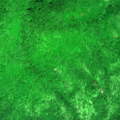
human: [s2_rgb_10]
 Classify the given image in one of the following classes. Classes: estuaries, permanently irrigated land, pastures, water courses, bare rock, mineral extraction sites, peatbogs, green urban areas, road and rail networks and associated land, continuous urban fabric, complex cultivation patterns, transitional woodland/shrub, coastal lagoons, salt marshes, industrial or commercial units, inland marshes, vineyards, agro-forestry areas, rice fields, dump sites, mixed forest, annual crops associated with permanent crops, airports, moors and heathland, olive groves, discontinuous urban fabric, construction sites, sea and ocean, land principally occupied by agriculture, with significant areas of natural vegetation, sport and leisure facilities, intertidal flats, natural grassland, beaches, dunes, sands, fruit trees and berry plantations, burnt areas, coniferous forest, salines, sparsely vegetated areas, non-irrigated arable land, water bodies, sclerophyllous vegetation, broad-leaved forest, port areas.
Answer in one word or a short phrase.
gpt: broad-leaved forest